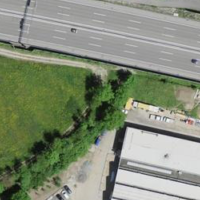
EUNIS habitat code: 57
Species observed at this site:
Euonymus europaeus